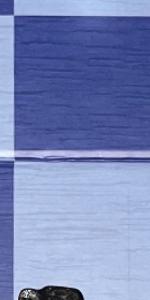
Label: Empty